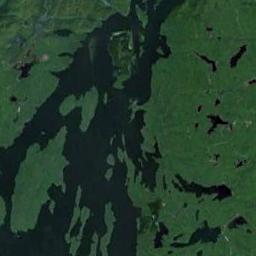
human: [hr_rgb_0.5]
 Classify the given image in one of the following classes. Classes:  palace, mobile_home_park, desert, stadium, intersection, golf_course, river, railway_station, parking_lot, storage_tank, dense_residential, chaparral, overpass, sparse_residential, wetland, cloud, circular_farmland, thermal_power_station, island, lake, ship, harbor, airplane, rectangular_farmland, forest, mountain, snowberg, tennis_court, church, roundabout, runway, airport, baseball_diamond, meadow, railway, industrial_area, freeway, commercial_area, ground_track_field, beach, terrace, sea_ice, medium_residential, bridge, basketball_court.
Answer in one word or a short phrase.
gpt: wetland